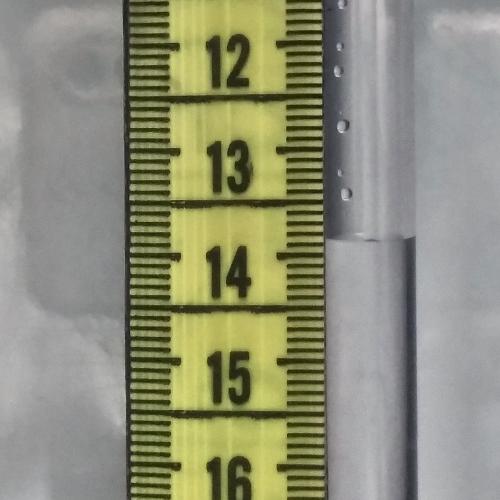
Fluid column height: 13.9 cm